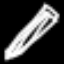
Label: pencil